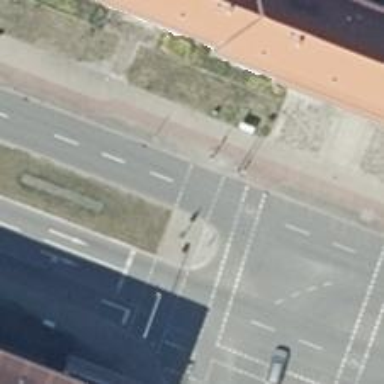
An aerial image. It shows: Road crossing with traffic signals.